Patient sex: M
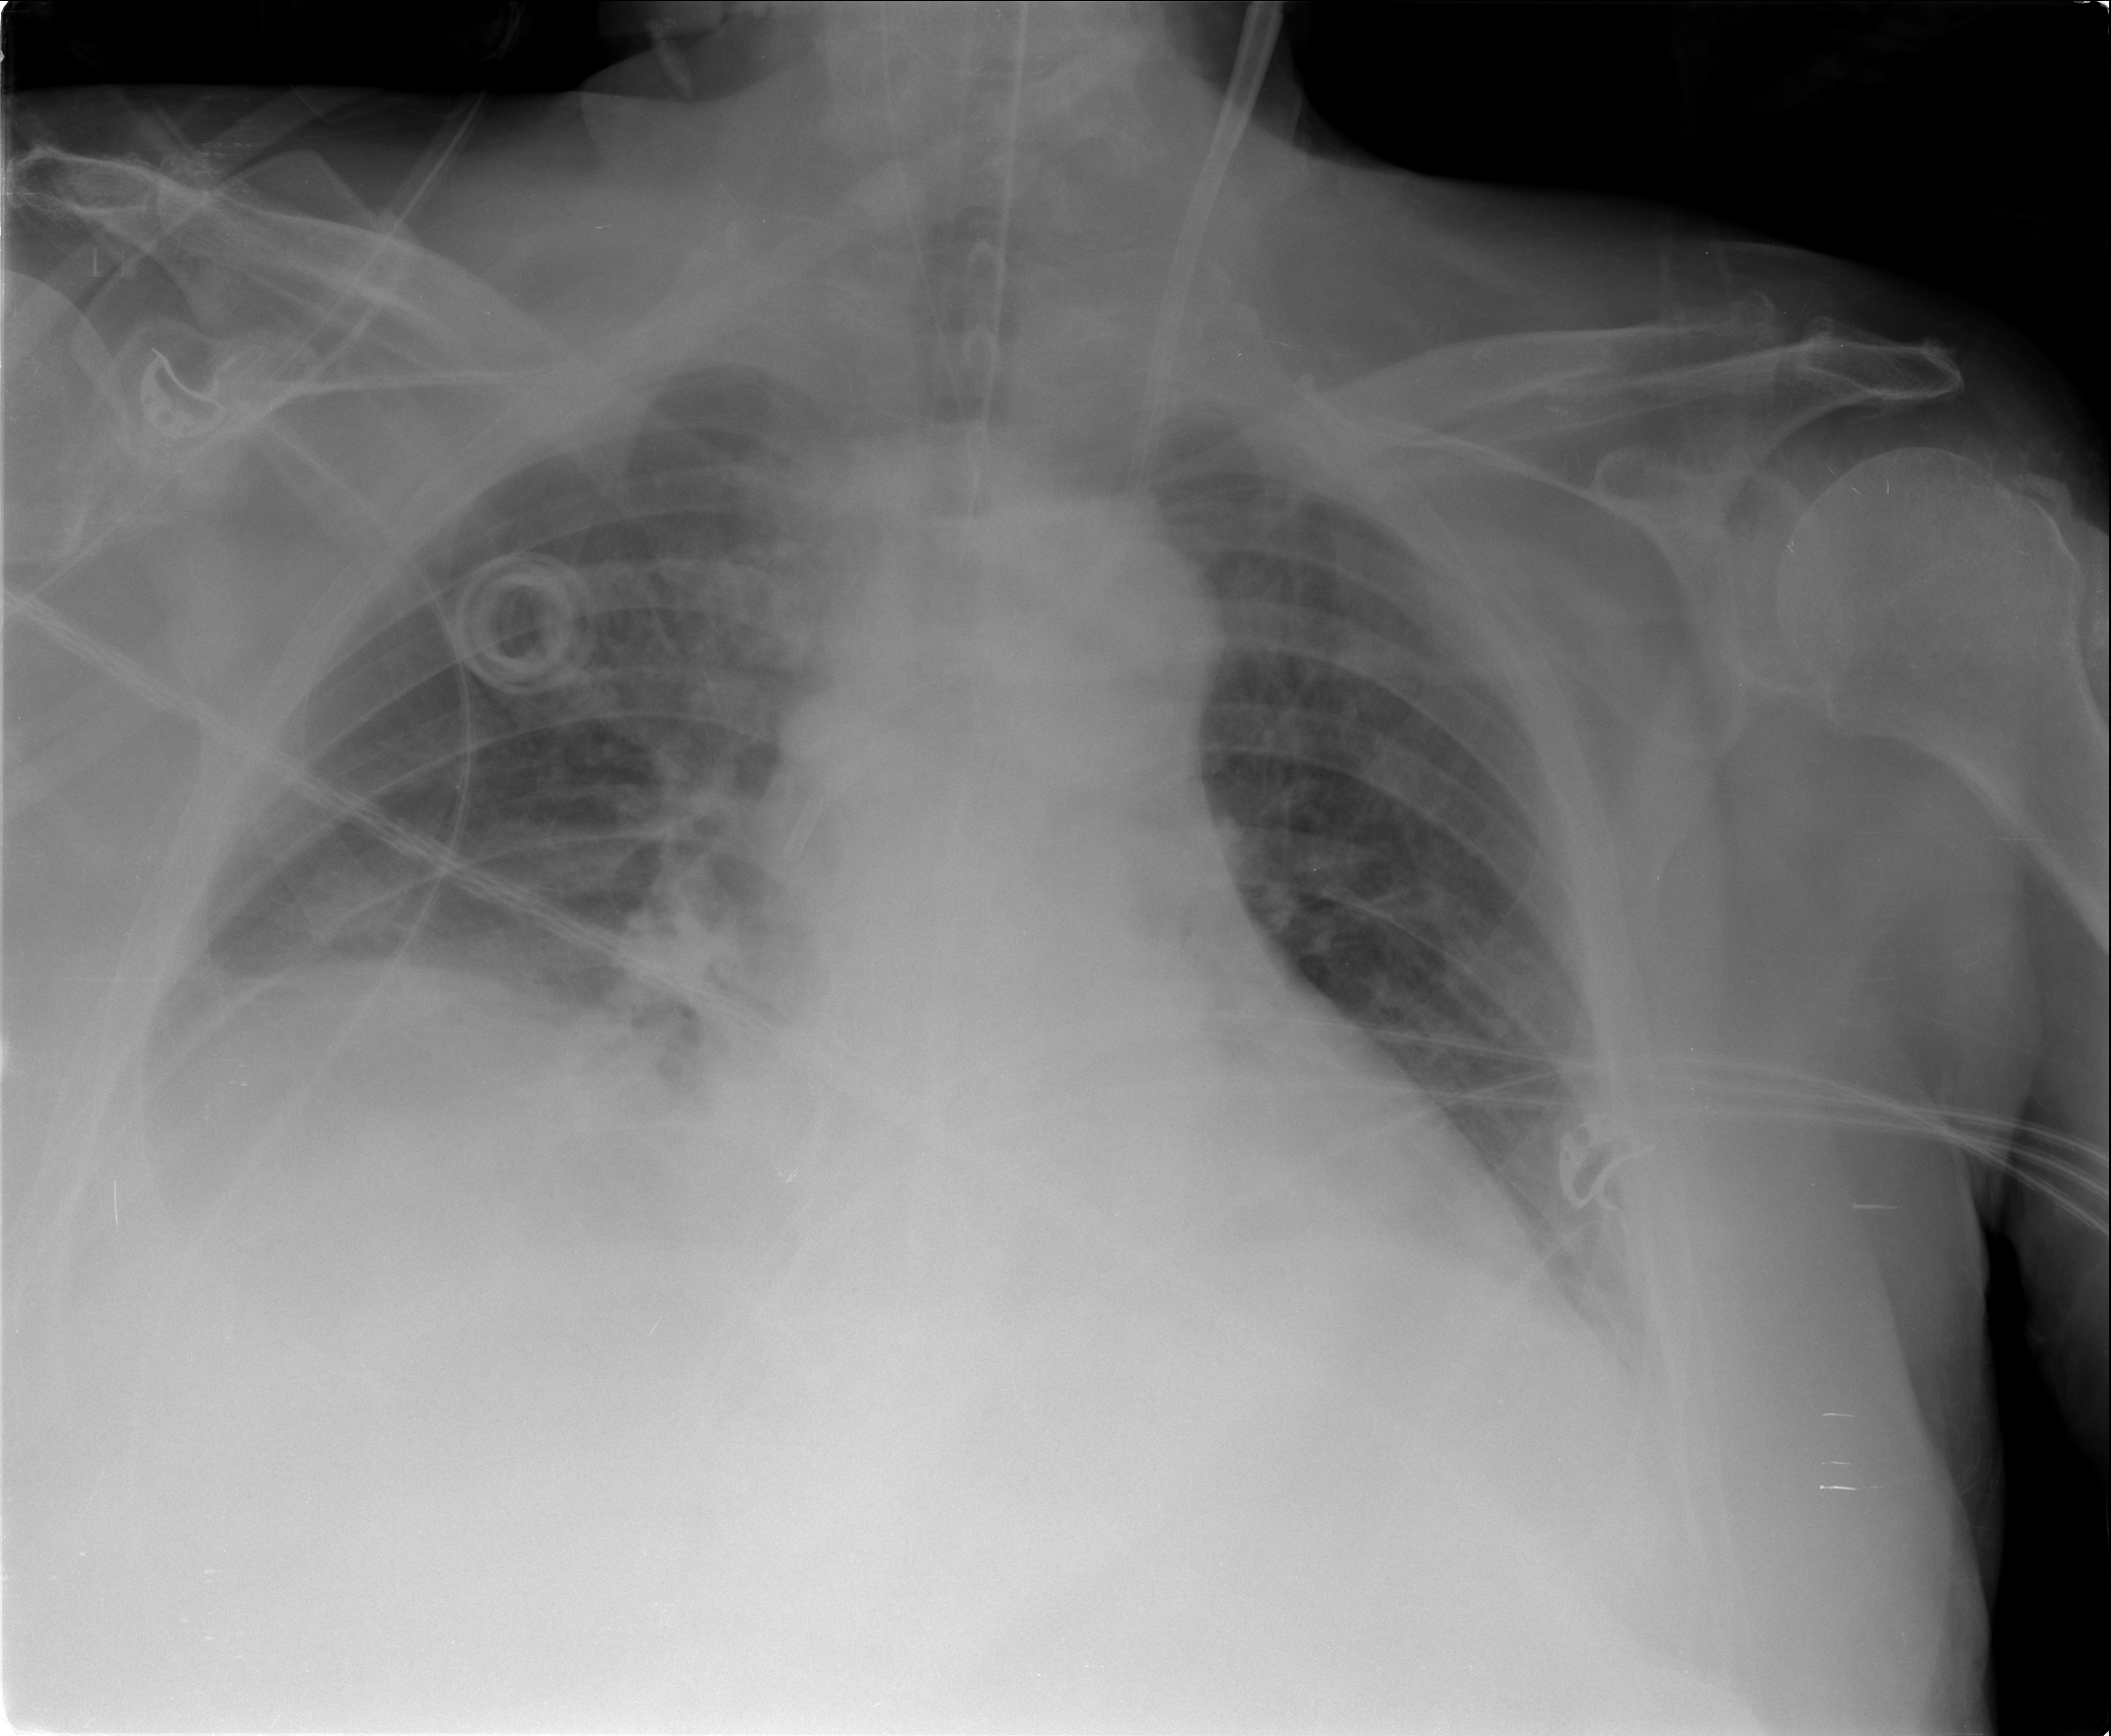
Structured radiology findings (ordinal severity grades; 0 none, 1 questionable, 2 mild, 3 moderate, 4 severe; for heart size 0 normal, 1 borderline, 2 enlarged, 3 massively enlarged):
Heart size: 2
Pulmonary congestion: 2
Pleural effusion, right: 2
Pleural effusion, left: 0
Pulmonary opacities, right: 2
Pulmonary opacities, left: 0
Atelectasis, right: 2
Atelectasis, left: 2